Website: home-depot
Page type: address-validator
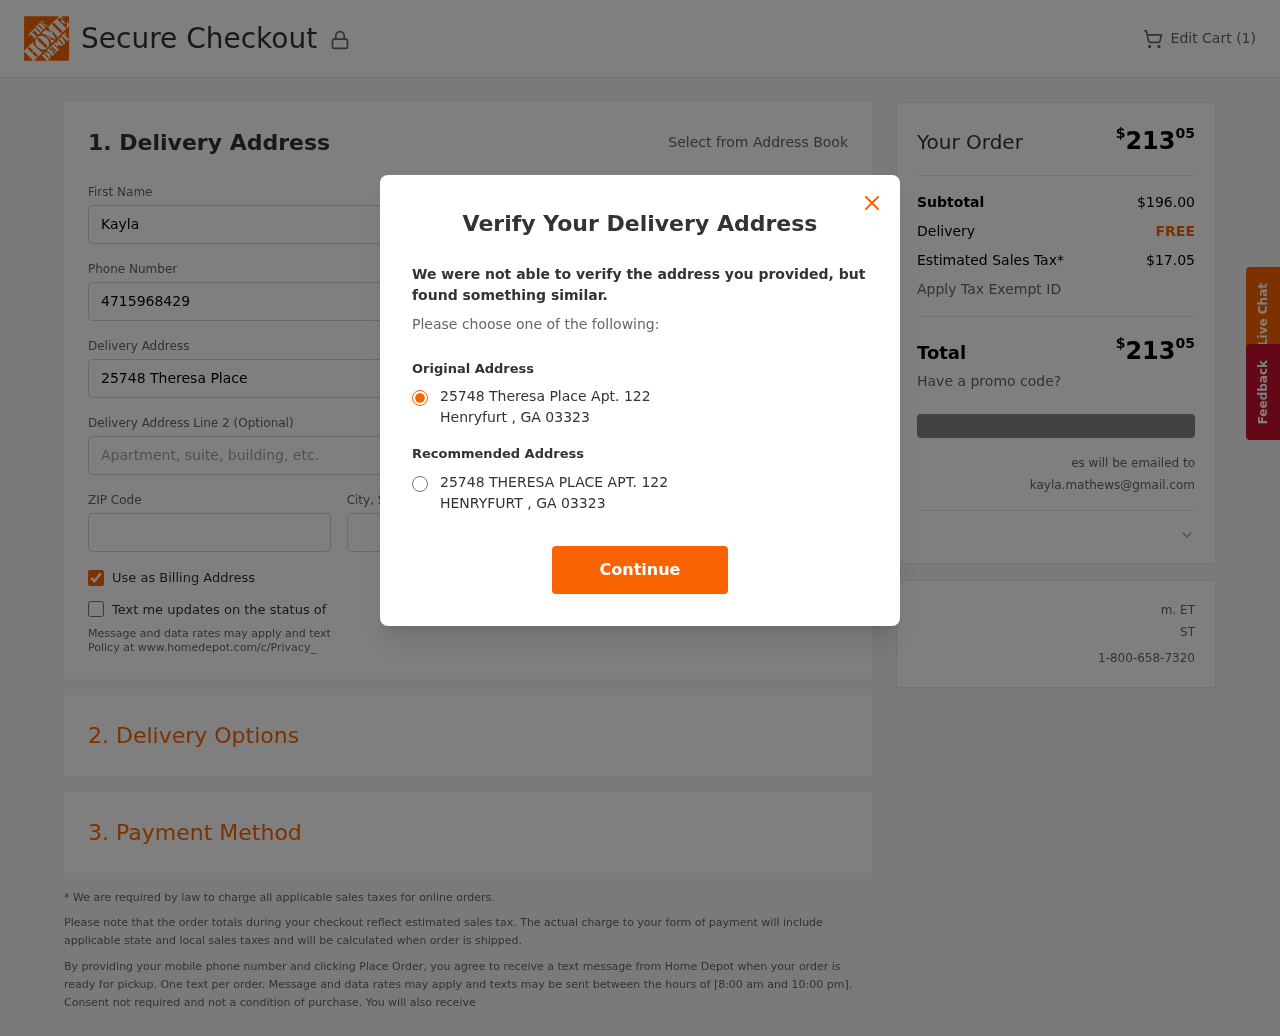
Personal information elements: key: PII_CITY
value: Henryfurt
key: PII_EMAIL
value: kayla.mathews@gmail.com
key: PII_POSTCODE
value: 03323
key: PII_STATE_ABBR
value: GA
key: PII_STREET
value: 25748 Theresa Place Apt. 122
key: PII_FIRSTNAME
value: Kayla
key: PII_LASTNAME
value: Mathews
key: PII_PHONE
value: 4715968429
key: PII_CITY_STATE
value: Henryfurt, GA
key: PII_STREET_ALT
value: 25748 THERESA PLACE APT. 122
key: PII_CITY_ALT
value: HENRYFURT
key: PII_POSTCODE_FULL
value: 03323
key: PII_POSTCODE_NUMERIC
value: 3323
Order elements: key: ORDER_NUM_ITEMS
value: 1
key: ORDER_TOTAL
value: $21305
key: ORDER_SUBTOTAL
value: $196.00
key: ORDER_SHIPPING_COST
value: FREE
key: ORDER_TAX
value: $17.05